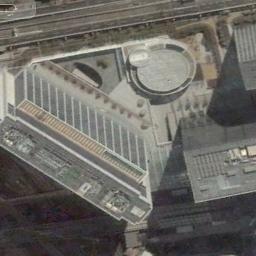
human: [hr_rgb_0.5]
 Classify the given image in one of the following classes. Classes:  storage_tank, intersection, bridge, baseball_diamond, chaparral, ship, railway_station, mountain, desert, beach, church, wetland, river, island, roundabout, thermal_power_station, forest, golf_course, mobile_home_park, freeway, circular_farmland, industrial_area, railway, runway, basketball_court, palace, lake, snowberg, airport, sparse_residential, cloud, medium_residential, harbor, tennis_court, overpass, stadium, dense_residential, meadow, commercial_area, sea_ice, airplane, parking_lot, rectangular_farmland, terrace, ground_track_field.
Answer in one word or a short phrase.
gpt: commercial_area